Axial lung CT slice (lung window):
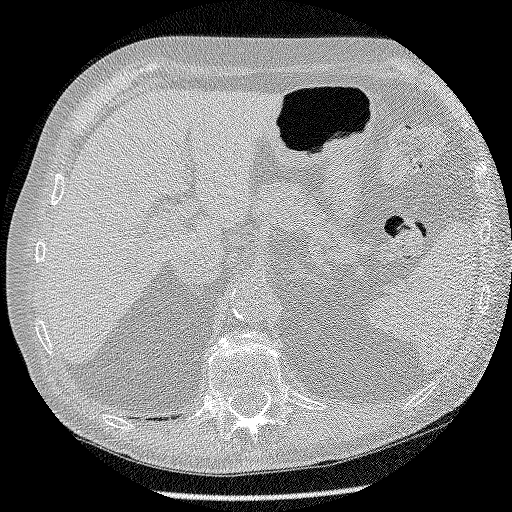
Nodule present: no